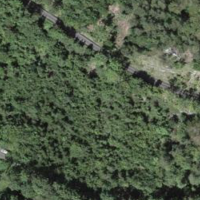
EUNIS habitat code: 44
Species observed at this site:
Erigeron karvinskianus